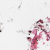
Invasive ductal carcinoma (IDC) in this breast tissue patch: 0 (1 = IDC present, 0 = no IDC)